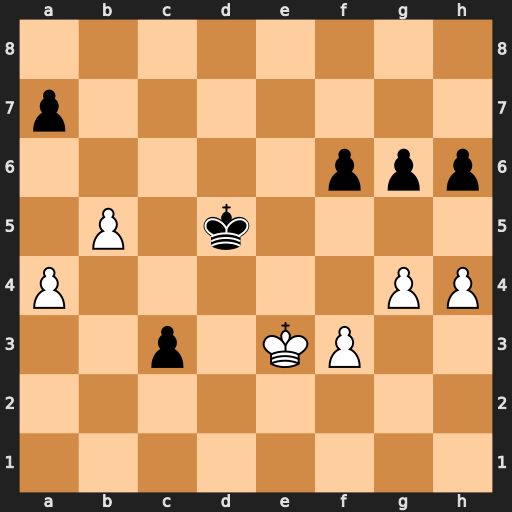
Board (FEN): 8/p7/5ppp/1P1k4/P5PP/2p1KP2/8/8
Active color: w
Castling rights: -
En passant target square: -
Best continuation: Kd3 c2 Kxc2 g5 hxg5